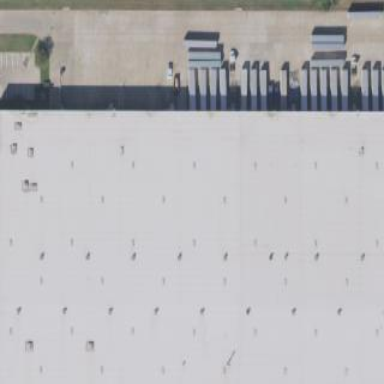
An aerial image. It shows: Warehouse building.